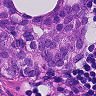
Metastatic tissue present: yes